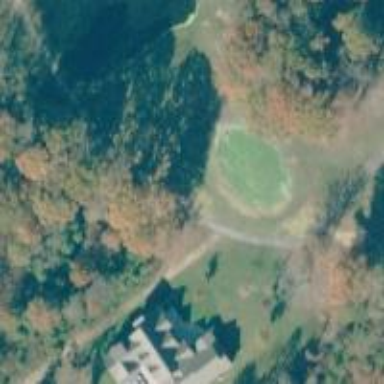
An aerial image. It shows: View of golf hole.